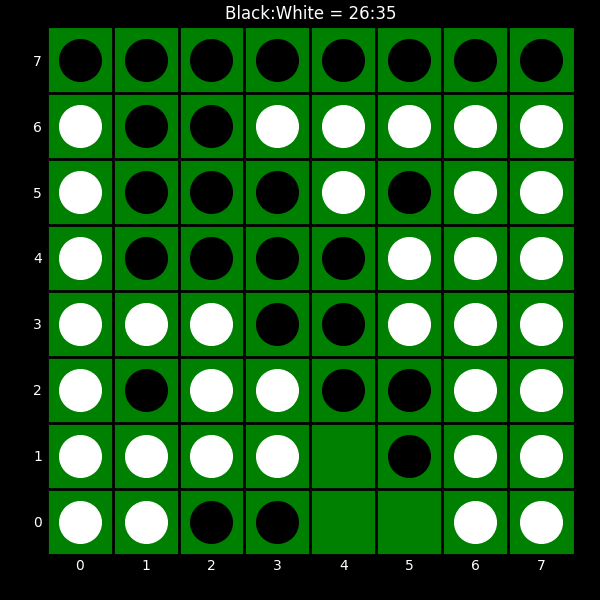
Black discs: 26
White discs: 35